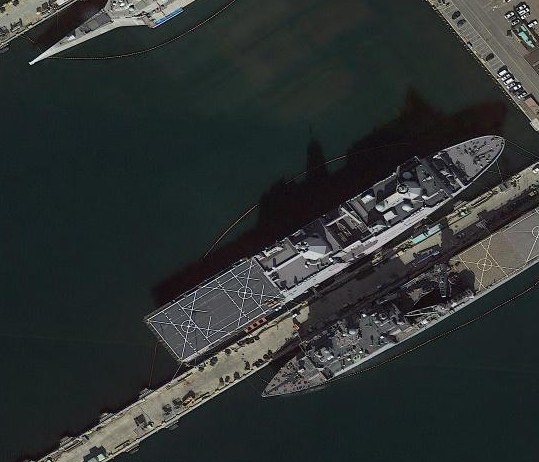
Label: combat